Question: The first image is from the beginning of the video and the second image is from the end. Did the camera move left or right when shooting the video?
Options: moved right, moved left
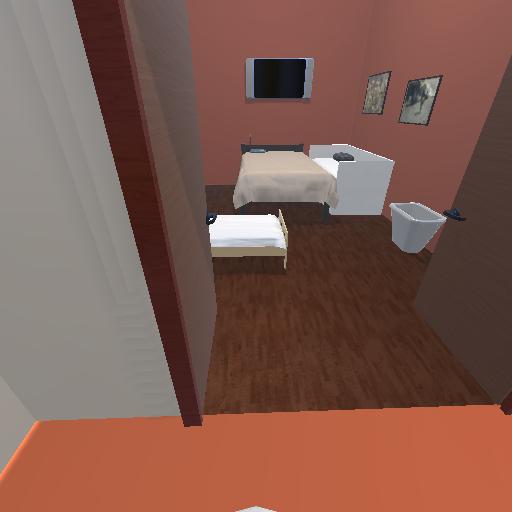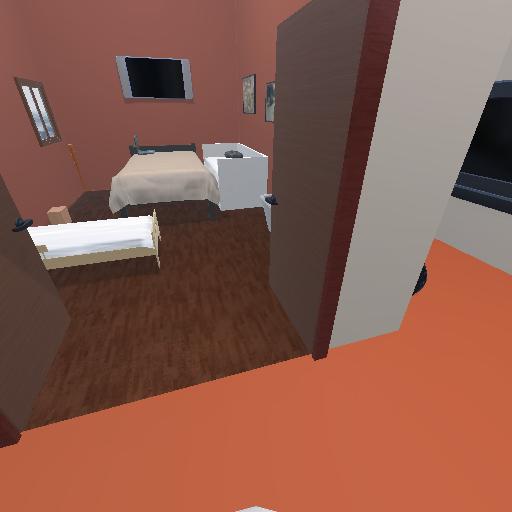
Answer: moved right